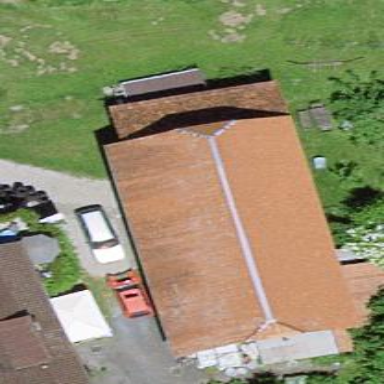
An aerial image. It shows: Barn.